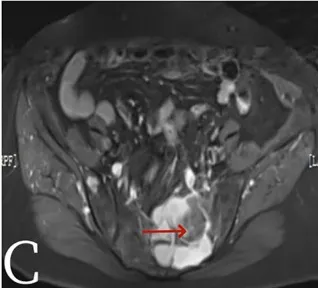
Female, 67 years old, primary sacral synovial sarcoma. (C) Axial: T1 arterial stage 20s. MRI enhancement showed uneven enhancement of lumbosacral mass with multiple compartments and no enhanced cystic lesion (arrow, C).
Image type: radiology (mri)